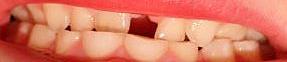
Condition: hypodontia